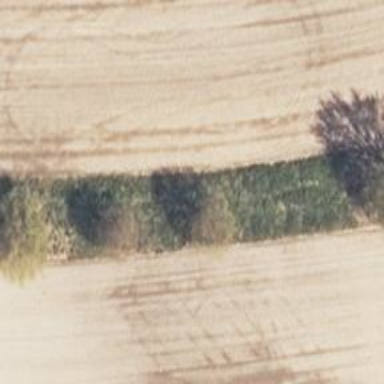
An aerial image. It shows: Row of deciduous broadleaved trees.